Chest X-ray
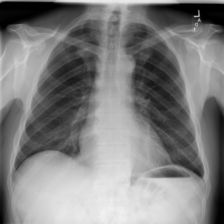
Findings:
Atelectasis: negative
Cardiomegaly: negative
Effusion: negative
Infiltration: negative
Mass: negative
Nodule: negative
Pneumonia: negative
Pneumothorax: negative
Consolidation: negative
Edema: negative
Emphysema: negative
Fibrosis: negative
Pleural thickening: negative
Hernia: negative